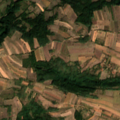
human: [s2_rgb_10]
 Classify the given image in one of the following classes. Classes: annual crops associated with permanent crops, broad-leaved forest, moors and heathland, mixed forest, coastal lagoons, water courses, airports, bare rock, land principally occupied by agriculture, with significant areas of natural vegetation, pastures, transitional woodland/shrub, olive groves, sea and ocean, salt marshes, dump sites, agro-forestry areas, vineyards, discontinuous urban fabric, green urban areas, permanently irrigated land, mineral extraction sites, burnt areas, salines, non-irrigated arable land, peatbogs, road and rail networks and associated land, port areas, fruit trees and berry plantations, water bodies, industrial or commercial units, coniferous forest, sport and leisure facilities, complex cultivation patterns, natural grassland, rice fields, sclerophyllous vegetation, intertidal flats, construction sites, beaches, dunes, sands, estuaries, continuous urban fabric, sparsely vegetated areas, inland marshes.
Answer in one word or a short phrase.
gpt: non-irrigated arable land, complex cultivation patterns, land principally occupied by agriculture, with significant areas of natural vegetation, broad-leaved forest